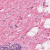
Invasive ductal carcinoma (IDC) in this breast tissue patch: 0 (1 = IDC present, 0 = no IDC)